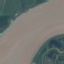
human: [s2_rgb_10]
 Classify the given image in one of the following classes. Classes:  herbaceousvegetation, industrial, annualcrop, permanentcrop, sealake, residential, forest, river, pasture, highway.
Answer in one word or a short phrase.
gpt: River